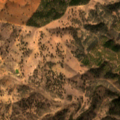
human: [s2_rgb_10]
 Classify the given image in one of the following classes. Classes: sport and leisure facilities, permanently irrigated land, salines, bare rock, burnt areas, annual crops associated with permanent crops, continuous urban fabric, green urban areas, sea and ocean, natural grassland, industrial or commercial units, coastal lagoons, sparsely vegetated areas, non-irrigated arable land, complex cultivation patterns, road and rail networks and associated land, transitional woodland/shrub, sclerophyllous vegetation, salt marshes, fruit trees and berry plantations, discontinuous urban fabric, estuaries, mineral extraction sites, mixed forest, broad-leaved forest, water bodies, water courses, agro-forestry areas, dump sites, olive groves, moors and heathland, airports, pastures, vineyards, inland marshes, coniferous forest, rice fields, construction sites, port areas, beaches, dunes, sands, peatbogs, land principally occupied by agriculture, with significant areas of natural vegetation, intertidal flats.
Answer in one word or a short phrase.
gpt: agro-forestry areas, broad-leaved forest, transitional woodland/shrub